Question: I'm still new to programming and this is my first ever app to be posted onto the AppStore.
I've seen a few tutorials on how to do it and followed almost all the steps. But right now I'm stuck at this point and have no clue where to go from here. I've already paid the $99 to Apple and obtained the certificates, appID and profiles...
But its all futile. I'm looking for help if possible, and thank you very much :/

edit: I managed to get it to work by downloading the provisioning profile and opening it. Which then made all these buttons available to me. It sometimes becomes greyed out again, but as long as I open the provisioning profile again, it works. So I'm guessing thats the solution.
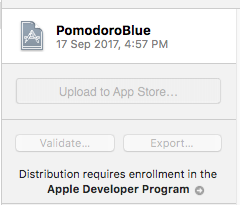
Answer: Your image seems like you haven't add your developer account to XCODE and haven't set the provisioning profile.
XCODE > Preferences > Accounts and add your account & click download all profiles.
Then you have to follow 7th step of the below article which has the all needed informations and steps you want to upload your app to the app store. Please make sure to complete each and every step carefully. It's not hard just few clicks.
<URL>